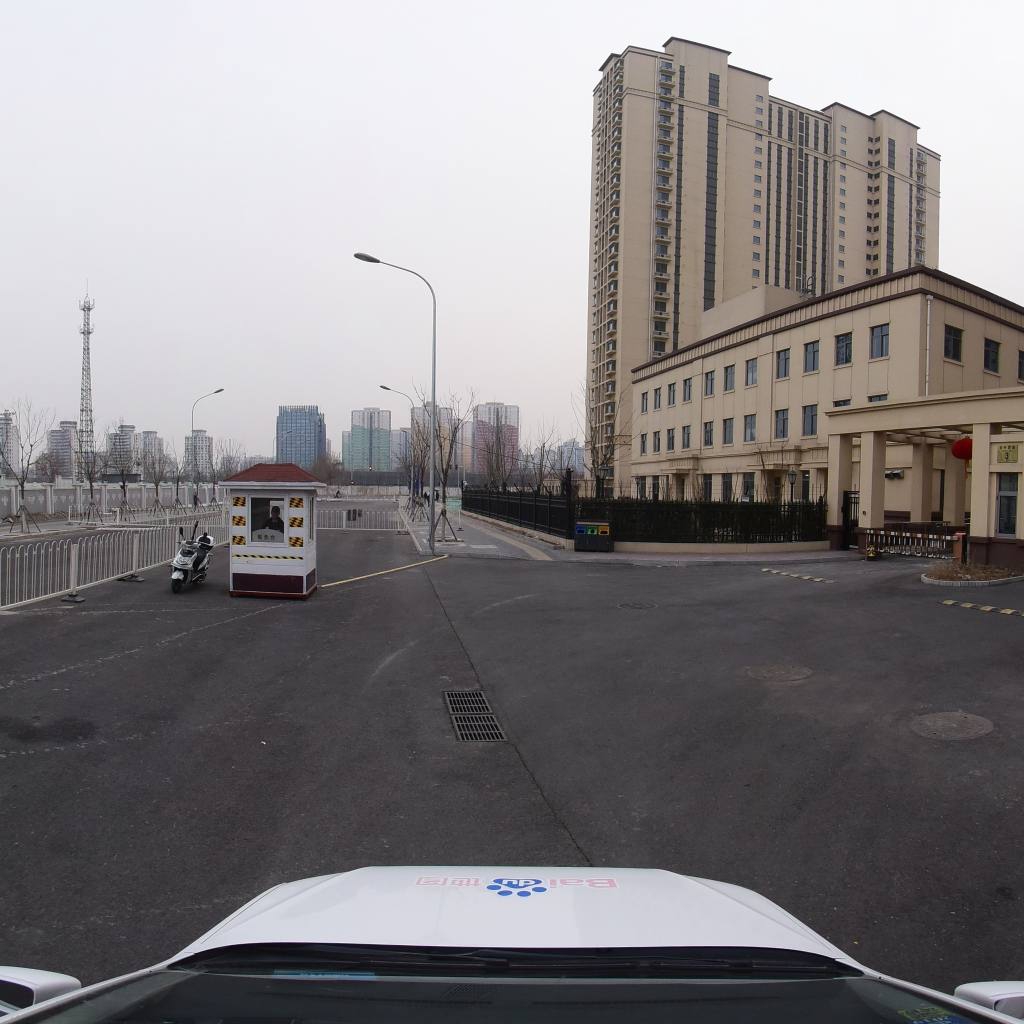
Region: Fengtai
Road damage annotations: manhole cover, manhole cover, manhole cover, longitudinal crack, longitudinal crack